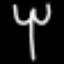
Label: fork